Question: Take this example:
'''
require(ggplot2)
require(gridExtra)
data(diamonds)
name <- c("x","y","z")
l <- list()
j <- 1
for (i in 1:(length(name)-1)){
for (k in (i+1):length(name)){
l[[j]] <- qplot(diamonds[,name[i]], diamonds[,name[k]]) +
labs(x = name[i], y = name[k])
j <- j + 1
}
}
do.call(grid.arrange, l)
'''
It prints 3 times the same plot:

I think this is because 'qplot' does not evaluate and right away:
'''
> l[[1]]$mapping
List of 2
$ x: language diamonds[, name[i]]
$ y: language diamonds[, name[k]]
'''
So how do i make it evaluate 'name[i]' right away?
'''
for (i in 1:(length(name)-1)){
for (k in (i+1):length(name)){
l[[j]] <- ggplot(diamonds, aes_string(x=name[i], y=name[k])) +
geom_point()
j <- j + 1
}
}
'''
But then the full data-set is saved in the list-elements:
'''
> str(l[[1]]$data)
'data.frame': 53940 obs. of 10 variables:
$ carat : num 0.23 0.21 0.23 0.29 0.31 0.24 0.24 0.26 0.22 0.23 ...
$ cut : Ord.factor w/ 5 levels "Fair"<"Good"<..: 5 4 2 4 2 3 3 3 1 3 ...
$ color : Ord.factor w/ 7 levels "D"<"E"<"F"<"G"<..: 2 2 2 6 7 7 6 5 2 5 ...
$ clarity: Ord.factor w/ 8 levels "I1"<"SI2"<"SI1"<..: 2 3 5 4 2 6 7 3 4 5 ...
$ depth : num 61.5 59.8 56.9 62.4 63.3 62.8 62.3 61.9 65.1 59.4 ...
$ table : num 55 61 65 58 58 57 57 55 61 61 ...
$ price : int 326 326 327 334 335 336 336 337 337 338 ...
$ x : num 3.95 3.89 4.05 4.2 4.34 3.94 3.95 4.07 3.87 4 ...
$ y : num 3.98 3.84 4.07 4.23 4.35 3.96 3.98 4.11 3.78 4.05 ...
$ z : num 2.43 2.31 2.31 2.63 2.75 2.48 2.47 2.53 2.49 2.39 ...
'''
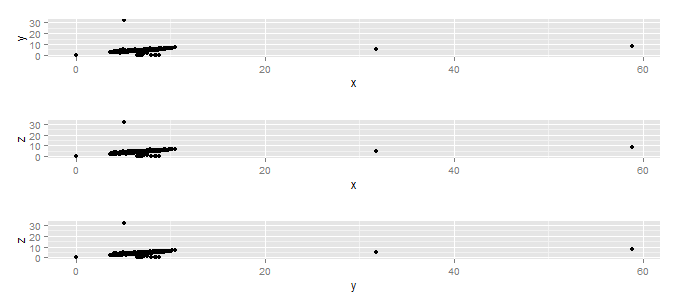
Answer: Your "workaround" is the correct way in my opinion. 'qplot' is a convenience function, which I find completely unnecessary and never use. However, the problem is related to 'qplot' creating a data.frame if you don't provide one and you can use it with a workaround like this:
'''
require(ggplot2)
require(gridExtra)
data(diamonds)
name <- c("x","y","z")
l <- list()
j <- 1
for (i in 1:(length(name)-1)){
for (k in (i+1):length(name)){
l[[j]] <- qplot(x, y, data = data.frame(x = diamonds[,name[i]],
y = diamonds[,name[k]])) +
labs(x = name[i], y = name[k])
j <- j + 1
}
}
do.call(grid.arrange, l)
'''